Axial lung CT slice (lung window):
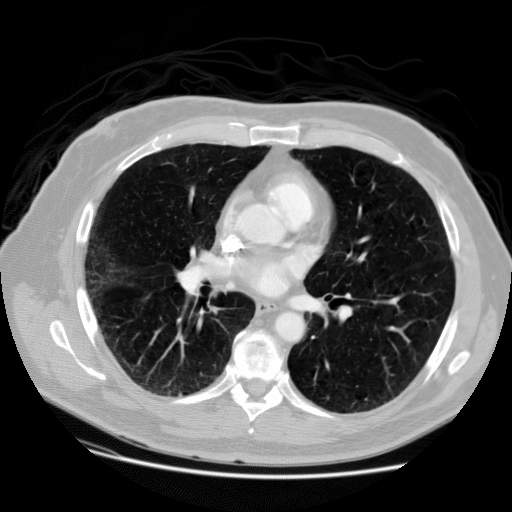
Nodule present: no